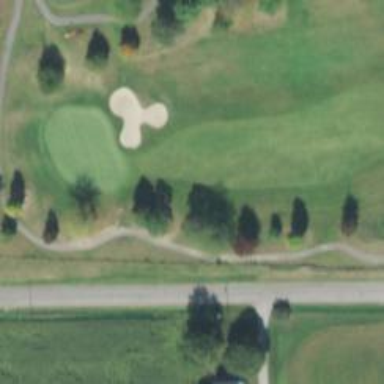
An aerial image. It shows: View of golf hole.